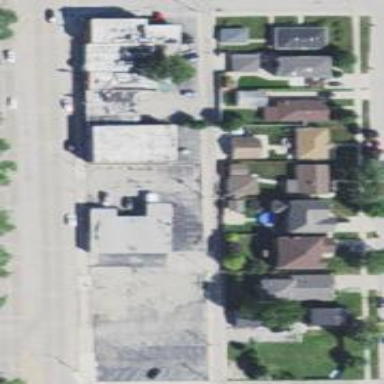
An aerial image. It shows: Alley classified as service road.